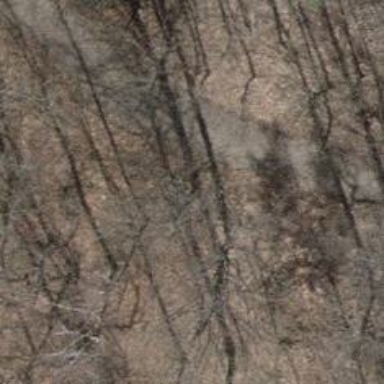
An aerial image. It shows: Path on the ground.